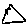
Label: triangle